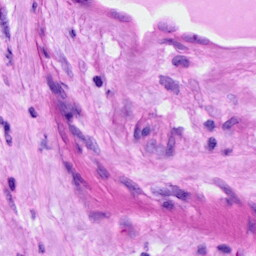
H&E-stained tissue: Ovarian